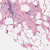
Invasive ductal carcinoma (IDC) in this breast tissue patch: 0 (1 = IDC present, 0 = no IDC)